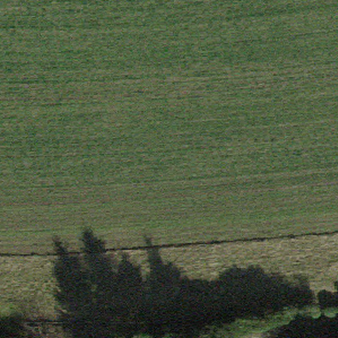
Label: other